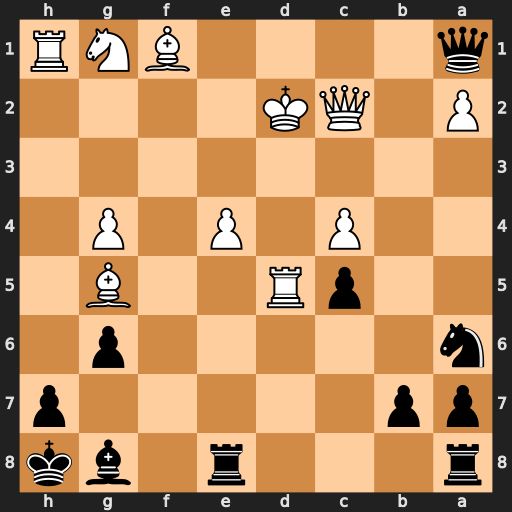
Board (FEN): r3r1bk/pp5p/n5p1/2pR2B1/2P1P1P1/8/P1QK4/q4BNR
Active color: b
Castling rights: -
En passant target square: -
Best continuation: Bxd5 Qc3+ Qxc3+